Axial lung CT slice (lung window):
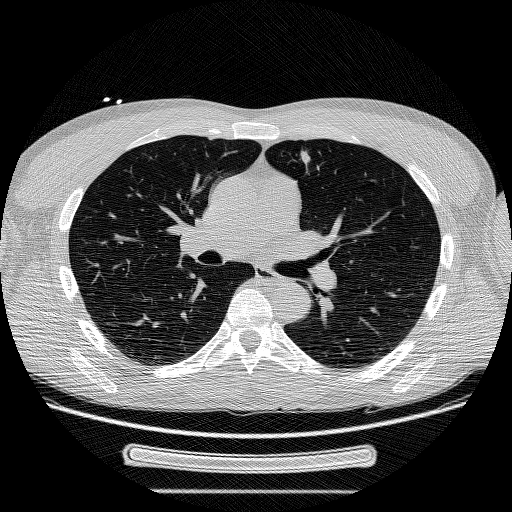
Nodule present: yes
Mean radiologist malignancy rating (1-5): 4.333